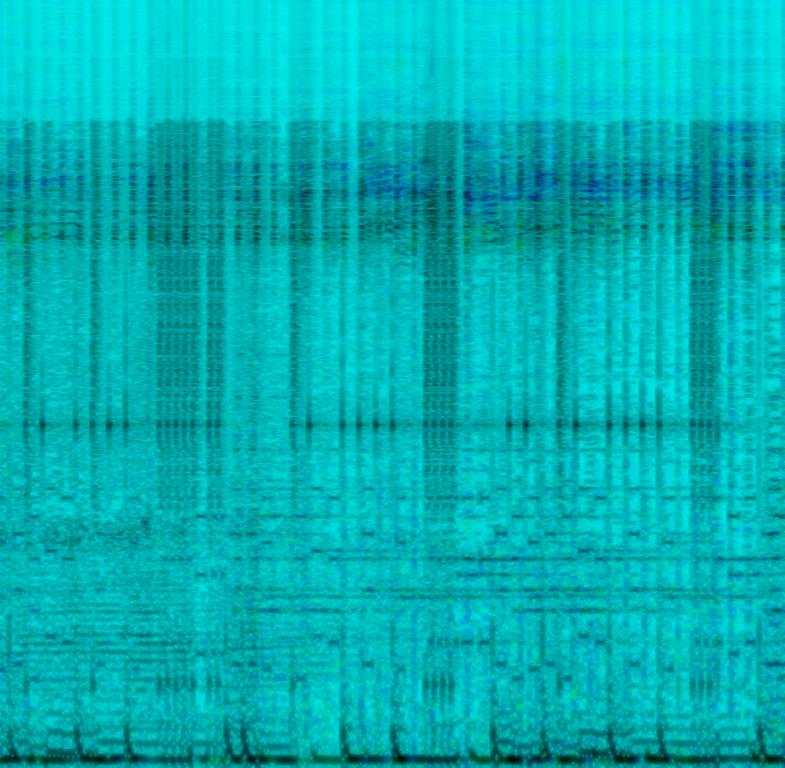
This is a breakbeat piece. There is a groovy electronic drum beat providing the rhythmic structure. A medium pitched pad is playing a repeated theme. There is a synth bass in the background. Occasional string stab hits can be heard. This piece could fit well in the soundtracks of crime movies taking place in the city and car racing video games.